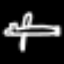
Label: airplane